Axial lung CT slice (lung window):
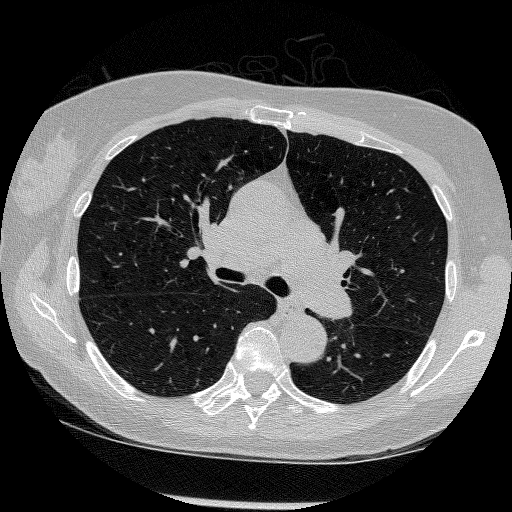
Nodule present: no